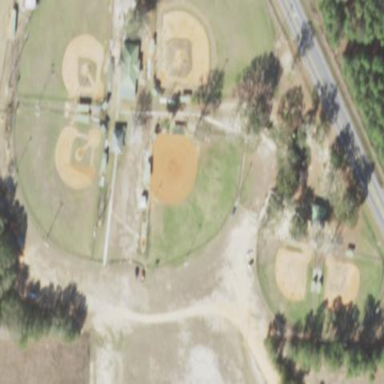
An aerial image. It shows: Baseball pitch for leisure land.